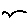
Label: bird